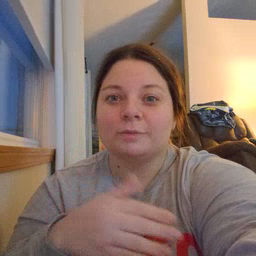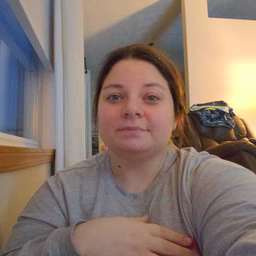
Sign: bedroom